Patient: sex M, age 68
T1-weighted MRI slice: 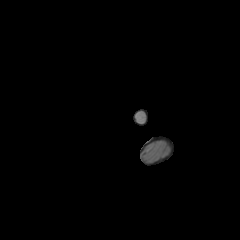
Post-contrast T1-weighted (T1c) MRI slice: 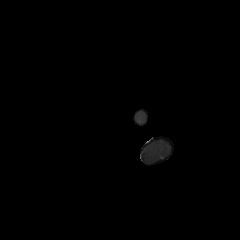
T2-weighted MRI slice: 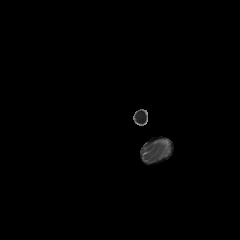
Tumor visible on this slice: no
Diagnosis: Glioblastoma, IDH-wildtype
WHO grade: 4